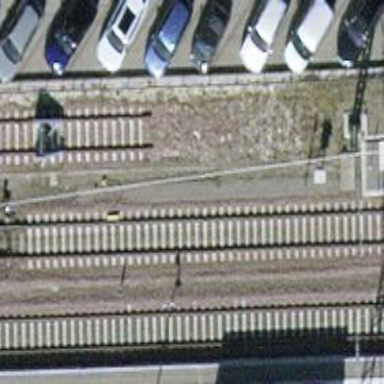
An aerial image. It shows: Railway buffer stop.